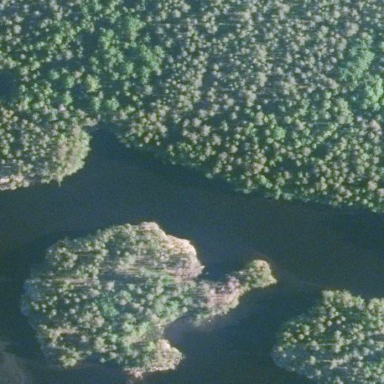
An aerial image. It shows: Islet covered with woodland.